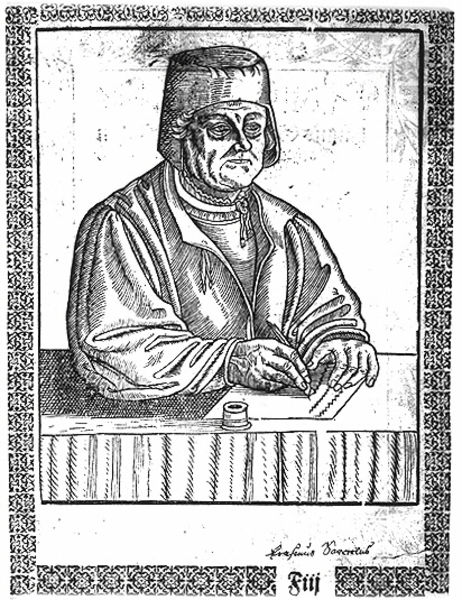
Titel: Bildnis des Erasmus Sarcer
Künstler: Lucas d.J. Cranach
Institution: (Seriendruck)
Schlagwörter: feder, mann, finger, hut, nase, schwarz, stützen, tisch, weiss, blick, tuch, haube, muster, ornament, hemd, kappe, mütze, falten, gesicht, kragen, rahmen, bildnis, hals, hände, portrait, porträt, signatur, haare, mantel, decke, blatt, locken, holzschnitt, schrift, papier, grafik, graphik, linien, rand, buch, linie, druck, druckgrafik, stich, schriftsteller, proträt, stift, tinte, buchdruck, kiel, brief, schreiben, zeilen, tintenfass, schreibt, griffel, schreibfeder, federkiel, linein, fff, reformator, fiii, 16. jh., mantel mit weiten ärmeln